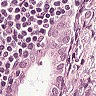
Metastatic tissue present: yes